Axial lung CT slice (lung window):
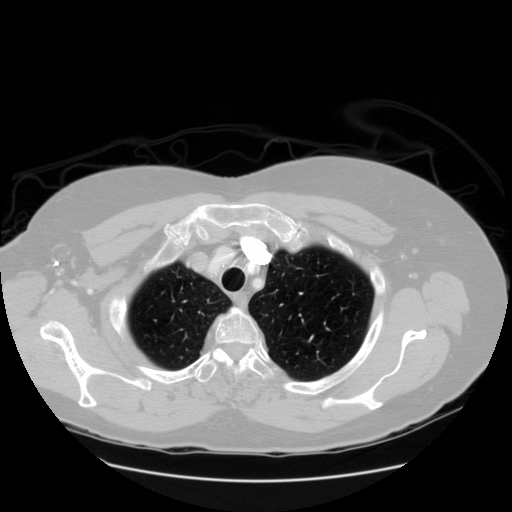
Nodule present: no